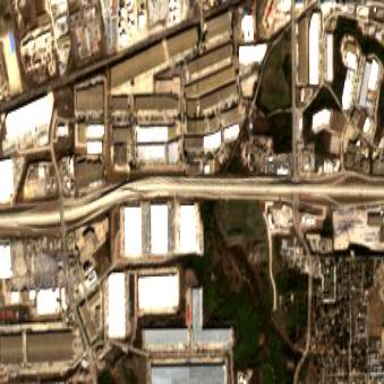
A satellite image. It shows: Industrial area.